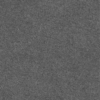
Label: dusty